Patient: sex M, age 65
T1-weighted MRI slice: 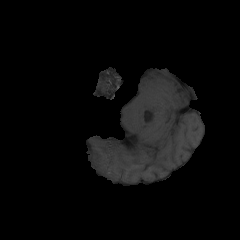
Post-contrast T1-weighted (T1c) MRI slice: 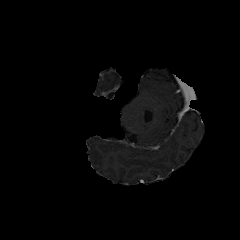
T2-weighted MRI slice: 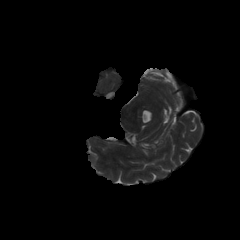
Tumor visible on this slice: no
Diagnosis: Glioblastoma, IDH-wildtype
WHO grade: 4